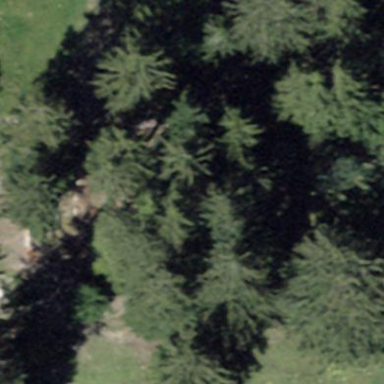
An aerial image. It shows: Forest area.